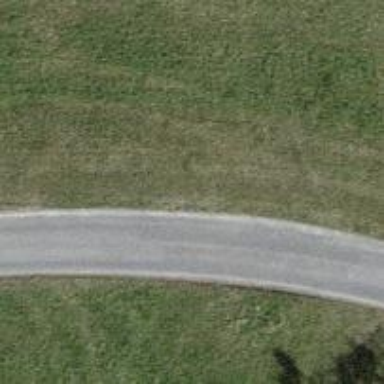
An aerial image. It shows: Unclassified paved road.